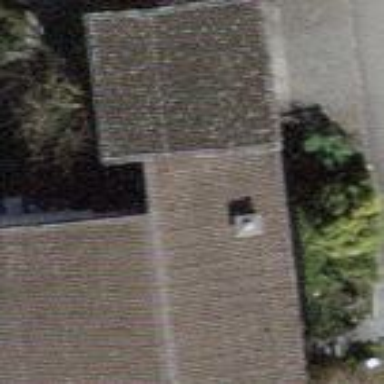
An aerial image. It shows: Building with tiled roof.